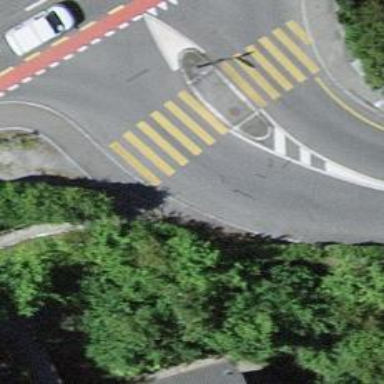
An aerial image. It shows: Uncontrolled zebra crossing with zebra markings.